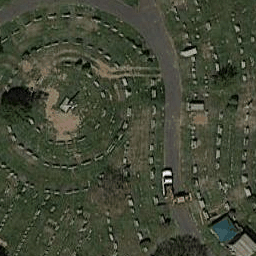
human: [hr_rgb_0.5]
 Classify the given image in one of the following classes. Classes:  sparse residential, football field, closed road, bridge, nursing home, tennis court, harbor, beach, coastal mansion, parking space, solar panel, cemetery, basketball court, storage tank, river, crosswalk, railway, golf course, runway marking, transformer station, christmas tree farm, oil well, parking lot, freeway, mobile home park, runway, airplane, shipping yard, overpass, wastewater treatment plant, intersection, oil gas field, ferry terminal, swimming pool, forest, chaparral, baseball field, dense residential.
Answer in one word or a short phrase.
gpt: cemetery